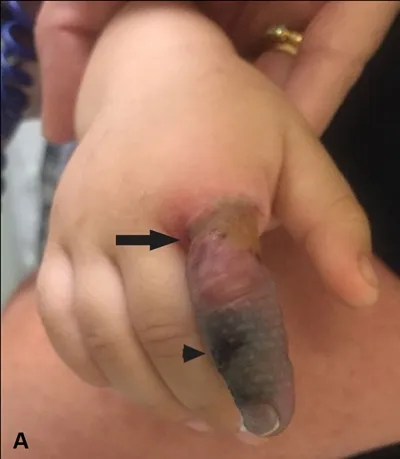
A
) Ischemic circumferential constrictive eschar at the base of the finger (black arrow), secondary to compressive dressing, with severe vascular compromise of the finger. Arrowhead: burn lesion.
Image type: medical_photograph (skin_photograph)